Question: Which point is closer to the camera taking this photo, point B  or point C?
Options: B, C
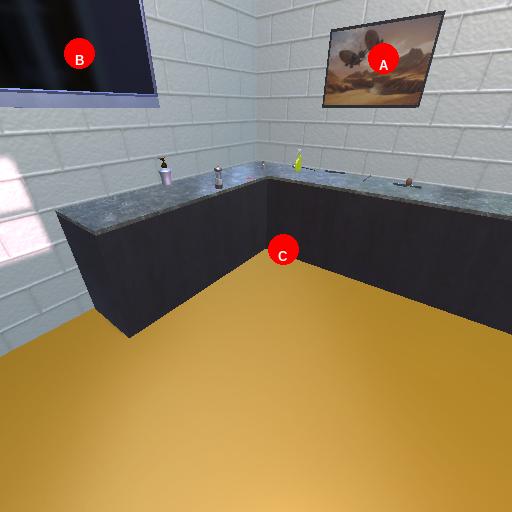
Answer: B